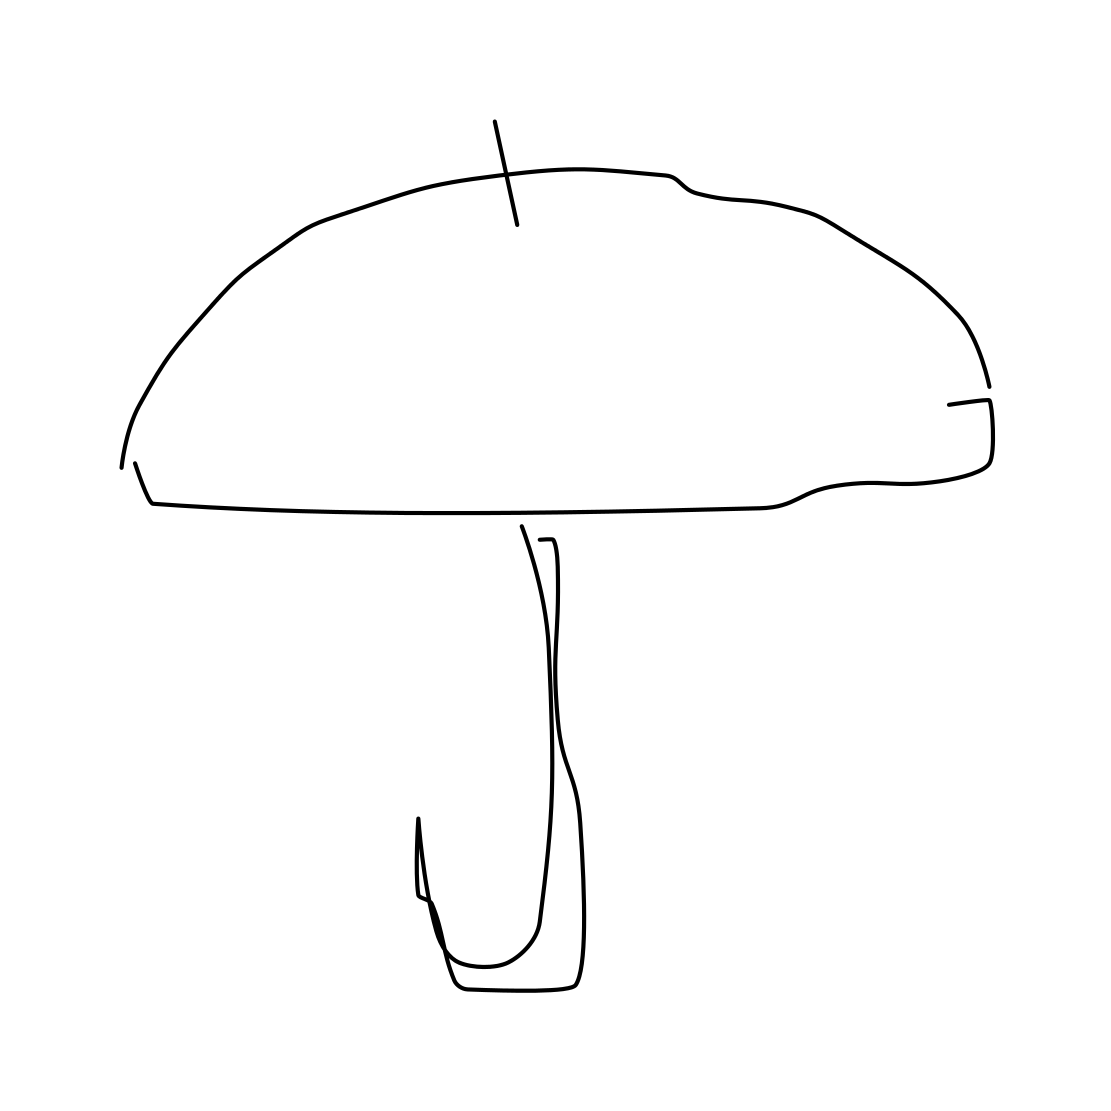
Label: umbrella